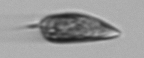
Label: Prorocentrum_triestinum